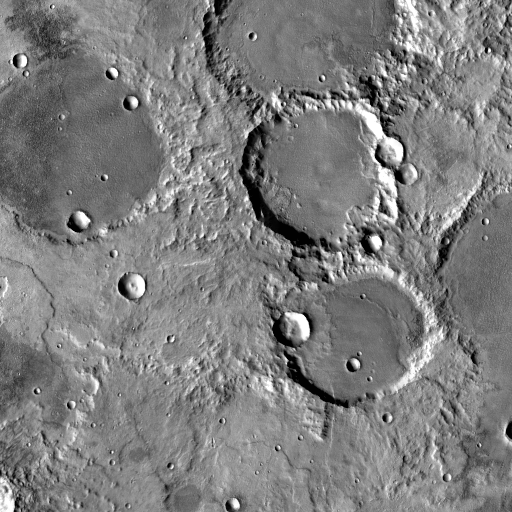
Crater classes present: Background, Other, Layered, Buried, Secondary